При прохождении света через среду часть энергии света может поглощаться средой с последующим выделением тепла, а часть — рассеиваться на частицах среды. При рассеянии свет переизлучается рассеивающими частицами практически во всех возможных направлениях, поэтому среда «светится» при прохождении света через неё, и её свечение можно увидеть. В этой задаче вам предстоит изучить прохождение света через раствор воды с молоком. Чистая вода является малопоглощающей и не рассеивающей свет средой. Молоко, напротив, может как поглощать свет, так и сильно его рассеивать. Для проведения фотометрических измерений вам необходимо будет воспользоваться фотодиодом. Вид его вольт-амперной характеристики представлен на рис. 1а. При отрицательных напряжениях вольт-амперная характеристика фотодиода выходит на насыщение по току. Ток насыщения пропорционален мощности поглощенного фотодиодом светового излучения. Последовательно к фотодиоду в плату впаян ограничивающий резистор. Считайте, что график вольт-амперной характеристики имеет постоянное значения тока $I_{нас}$ в пределах напряжений от $3$ до $9~В$.
Часть A. Высотная
1. Лазерный модуль работает от источника питания. Значения тока и напряжения на источнике выставлены заранее. Эти значения менять запрещено. Убедитесь, что при включении источника питания, лазер светит достаточно ярко, а ток, текущий через него составляет $I_0 = (130 \pm 5) \;мА$.
Соберите установку, изображенную на рис. 2а. Для этого закрепите в лапке штатива пробирку под лазерной указкой. Добейтесь того, чтобы лазерный луч шел вертикально. Опишите свои действия. Установите пробирку под лазерным лучом, сориентировав ее строго вертикально. Налейте с помощью шприца с трубкой раствор молока в пробирку.
Постройте график измеренной зависимости.
Предложите координаты, в которых исследованная зависимость должна являться линейной функцией. Обоснуйте свой выбор теоретически.
Постройте график линеаризованной зависимости в предложенных координатах. Почему он не является линейным во всем диапазоне высот $h$?
Часть B. Угловая
Рассчитайте, используя график, мощность излучения лазерной указки в единицах тока насыщения фотодиода. Отражением на границах раздела сред в установке пренебрегите.
Соберите установку, изображенную на рис. 2б. Для этого налейте в пробирку жидкость так, чтобы ее уровень оказался ниже края пробирки на $1-2~см$. Наденьте на пробирку бумажный транспортир. Поместите дно пробирки в отверстие в бруске. Установите брусок так, чтобы центр его отверстия совпал с центром шкалы транспортира. В верхний конец пробирки вставьте лазерную указку, брусок прижмите к поверхности штатива струбциной. К внешней боковой поверхности пробирки на глубине не менее $2~см$ от поверхности раствора канцелярским зажимом прижмите фотодиод. Запишите расстояние между поверхностью раствора и измерительной поверхностью фотодиода $H$. К дужкам зажима привяжите нитку с гайкой, которая будет служить стрелкой для измерения угла по шкале транспортира.
Постройте график исследованной зависимости в полярных координатах.
Пронаблюдайте, что полученная неоднородность углового распределения интенсивности рассеянного света заметна невооруженным глазом. Заклейте указку малярным скотчем и сделайте в скотче небольшое отверстие в центре (диафрагму). Закрепите лазер в лапке штатива. Пронаблюдайте глазом угловое распределение интенсивности рассеянного света в этом случае. Сохранился ли эффект при освещении раствора лазером с диафрагмой? Объясните, какими факторами может быть вызван эффект неоднородности углового распределения рассеянного света.
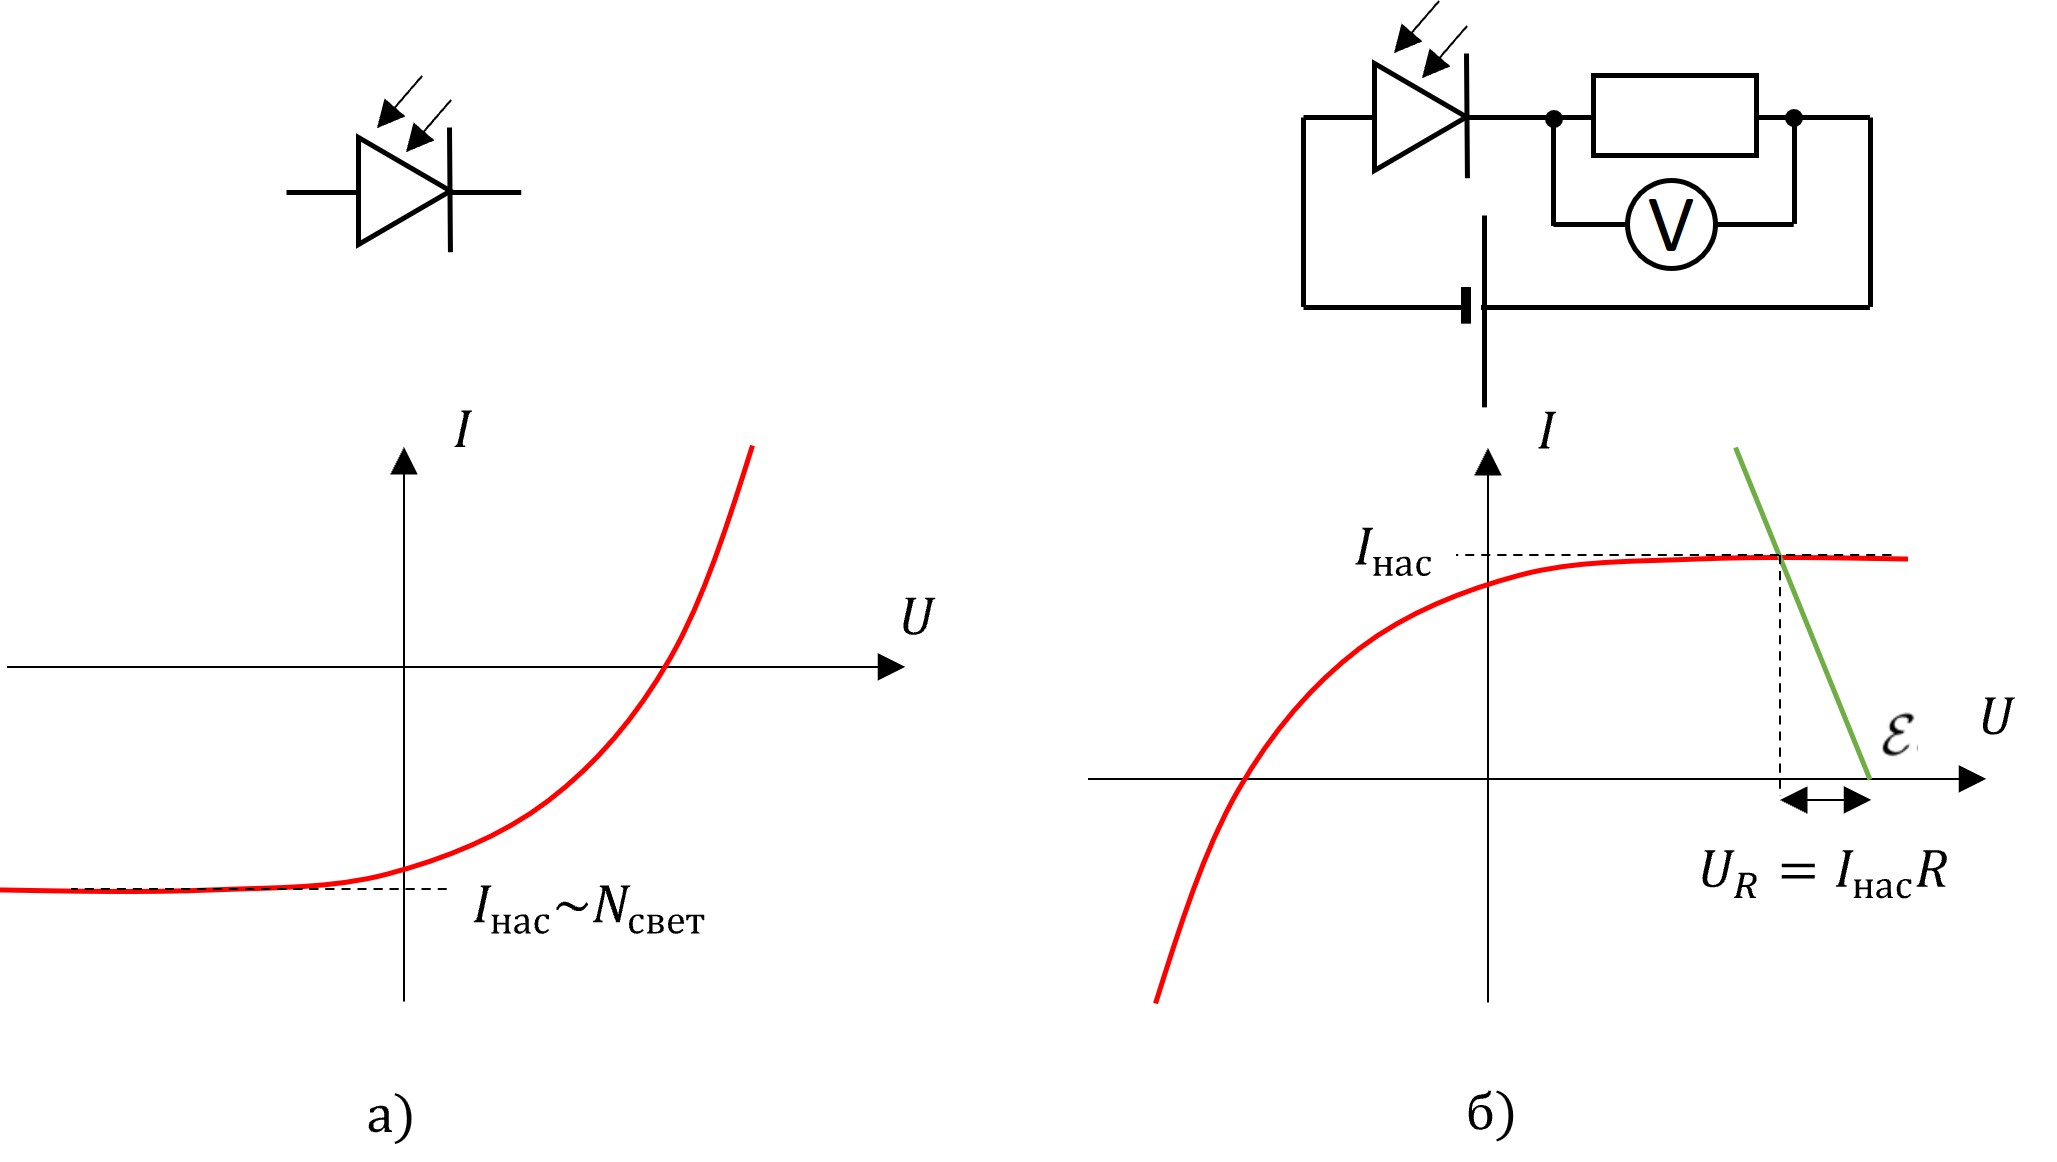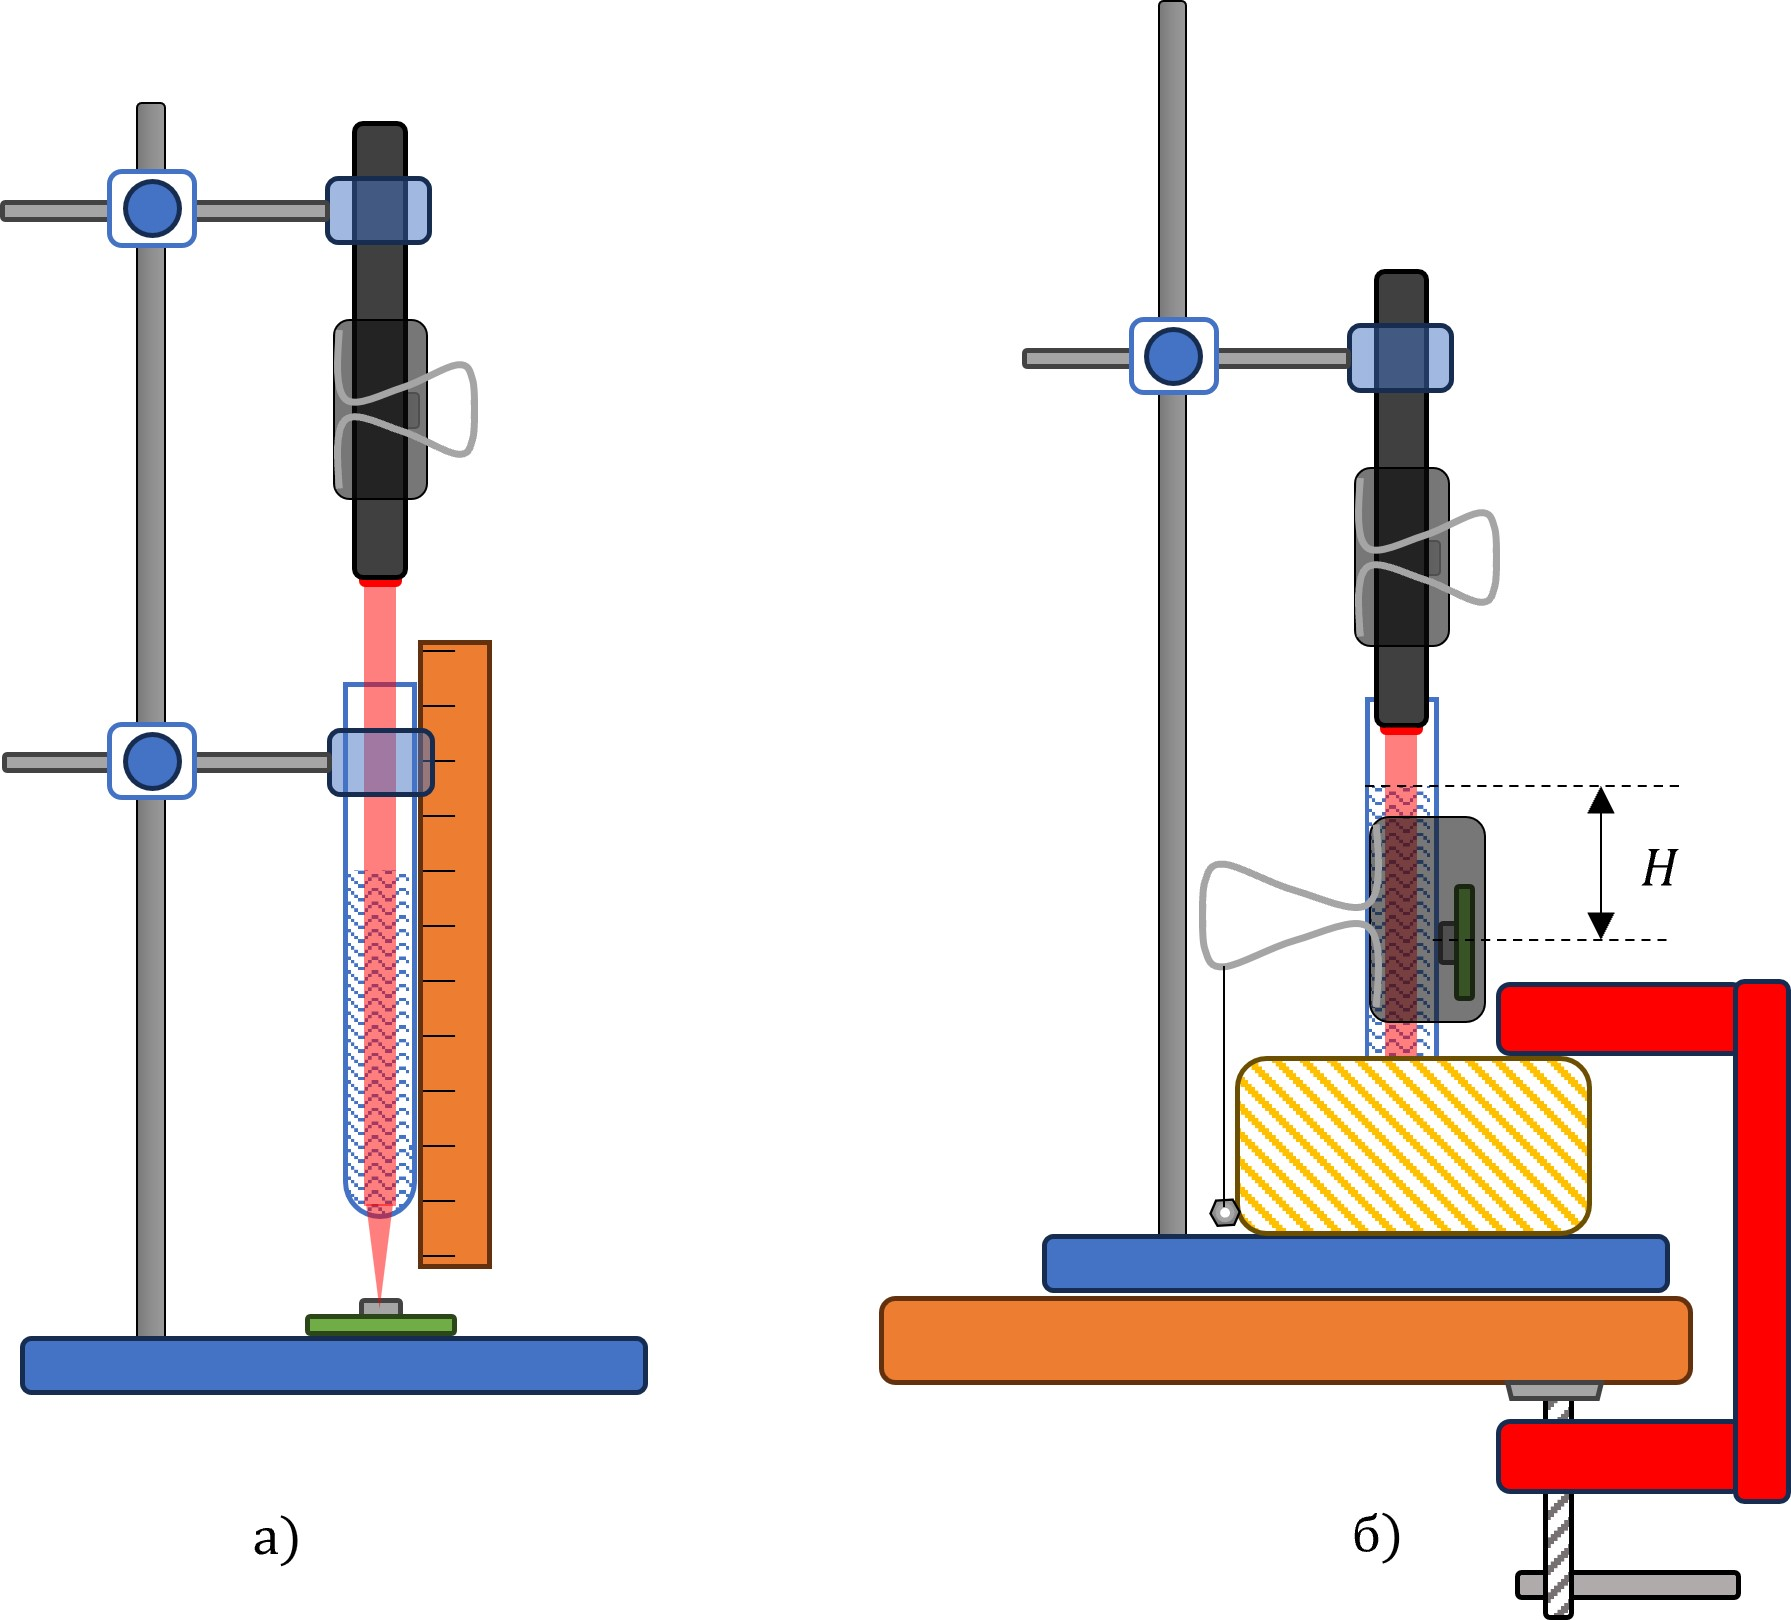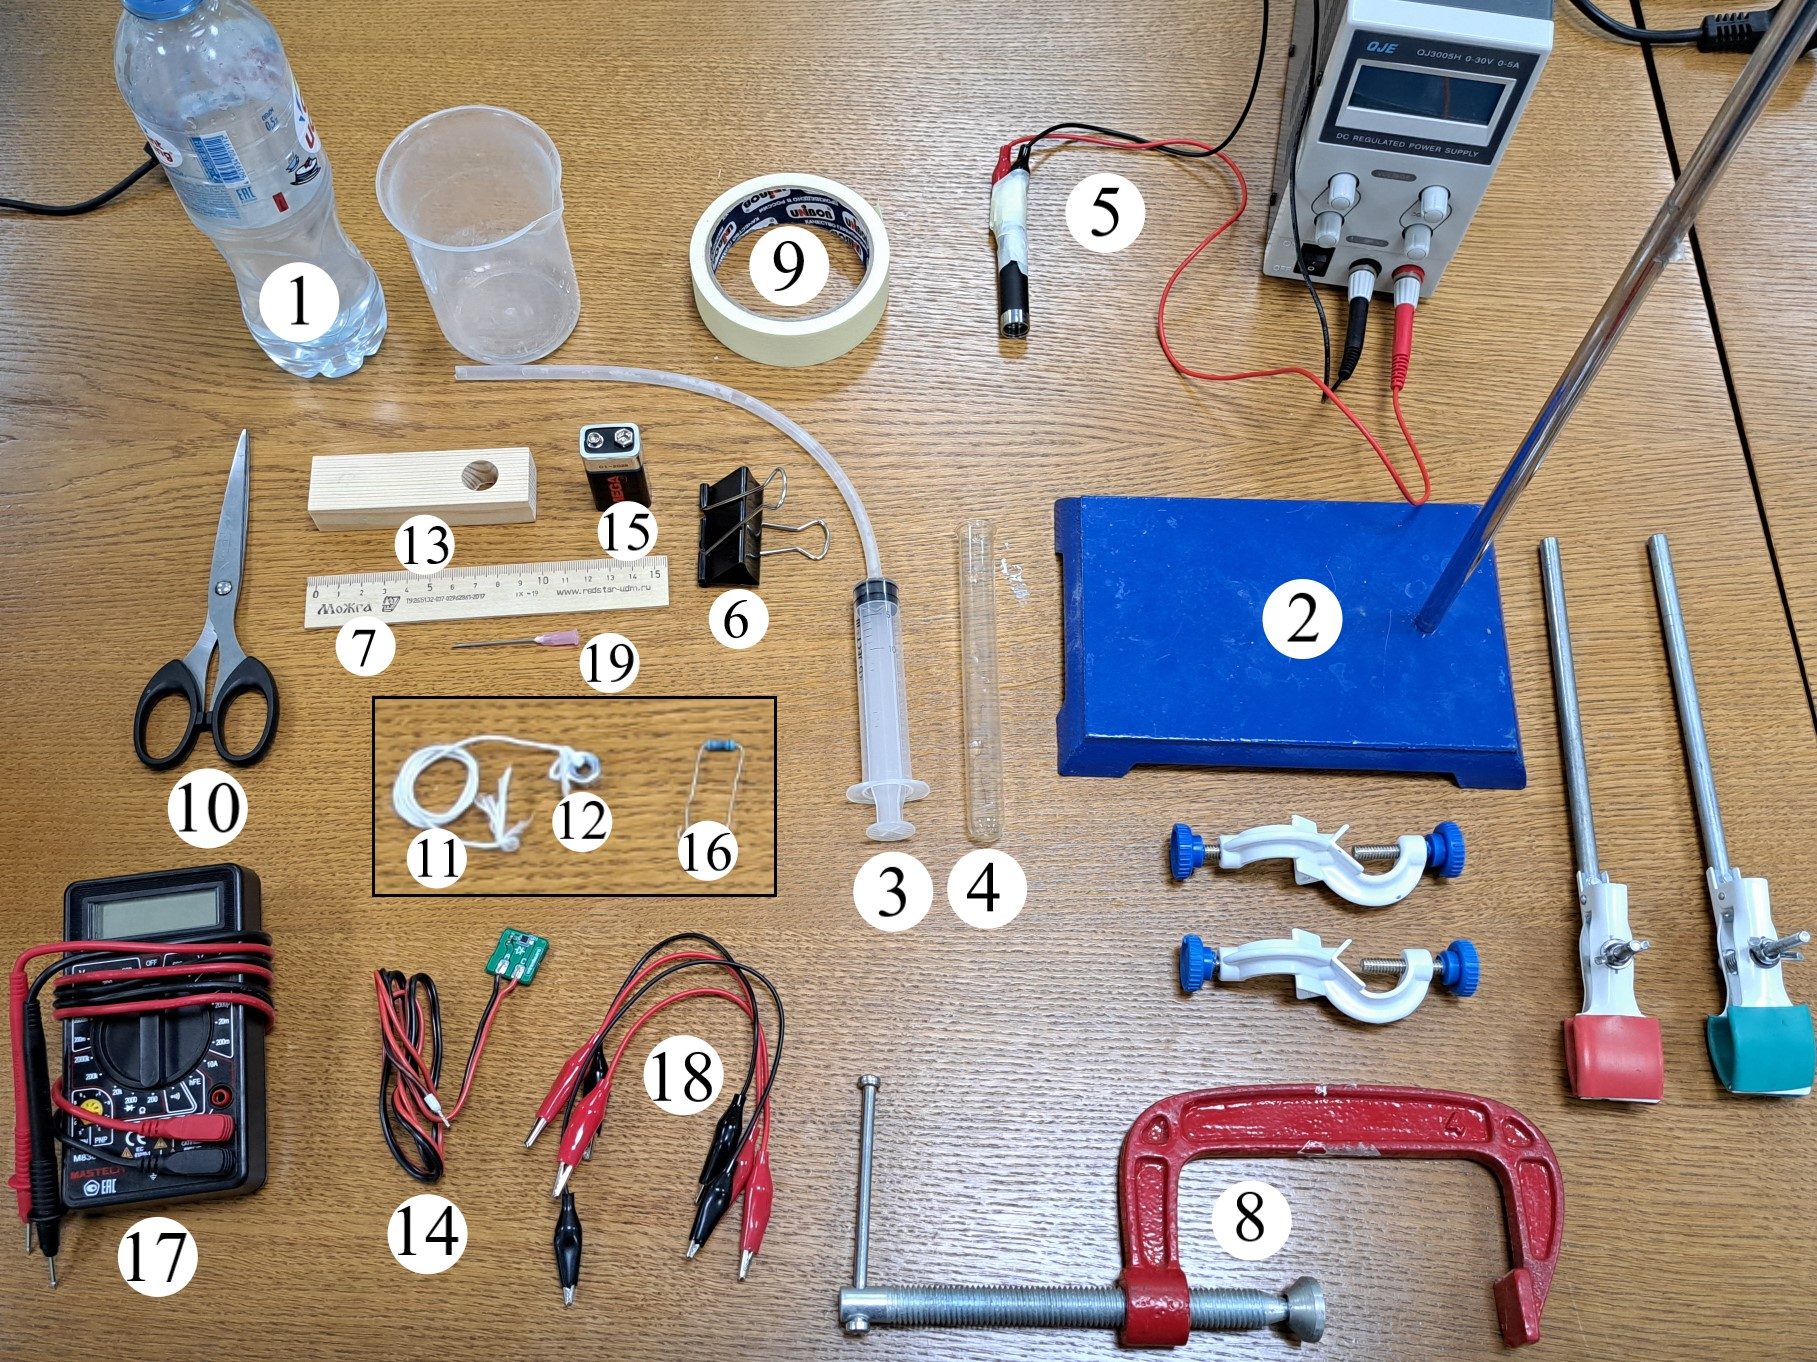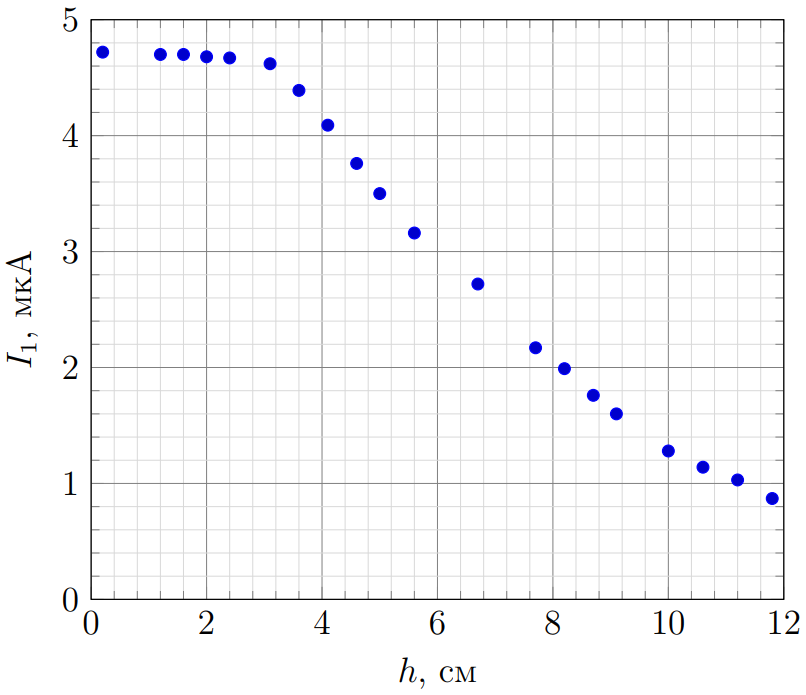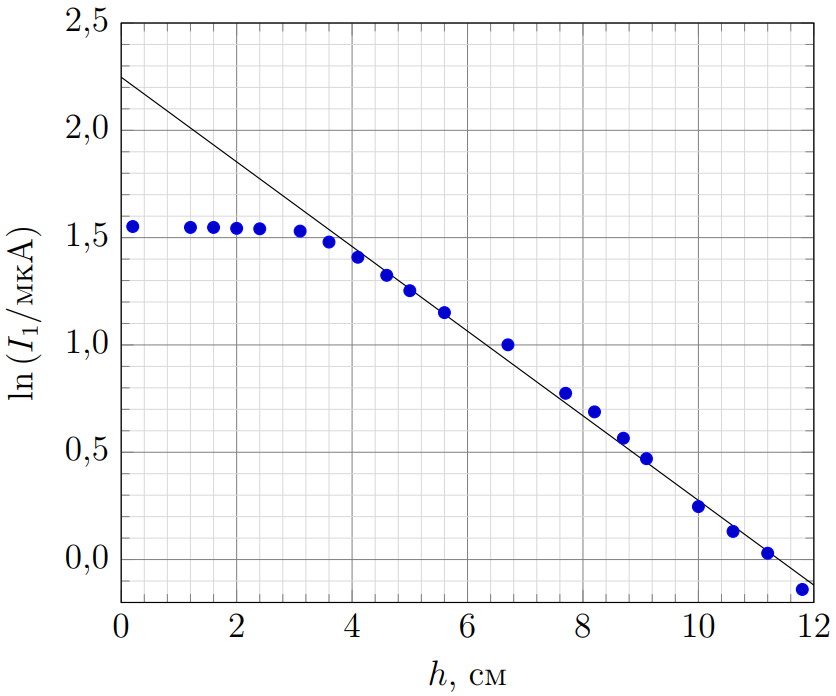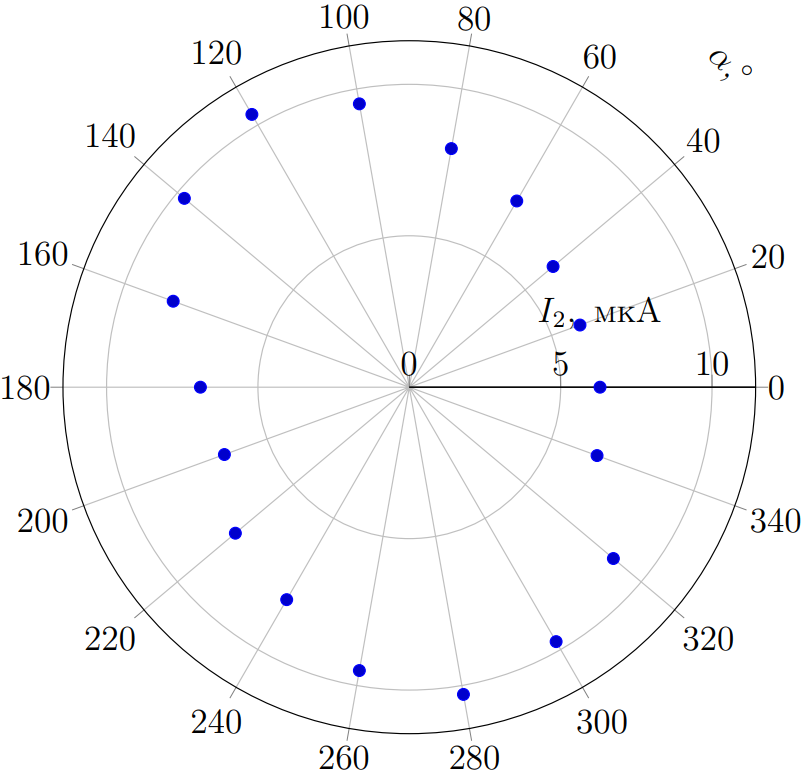
1. Лазерный модуль работает от источника питания. Значения тока и напряжения на источнике выставлены заранее. Эти значения менять запрещено. Запрещено снимать малярный скотч с лазерного модуля и проводов, подключающих его к источнику питания. Убедитесь, что при включении источника питания, лазер светит достаточно ярко, а ток, текущий через него составляет $I_0 = (130 \pm 5) \;мА$. 2. Запишите в работу номер своего лазерного модуля. 3. Перед наливанием раствора в пробирку хорошо его перемешайте!

Соберите установку, изображенную на рис. 2а. Для этого закрепите в лапке штатива пробирку под лазерной указкой. Добейтесь того, чтобы лазерный луч шел вертикально. Опишите свои действия. Установите пробирку под лазерным лучом, сориентировав ее строго вертикально. Налейте с помощью шприца с трубкой раствор молока в пробирку. Для измерений используйте схему, изображенную на рис. 2б. Положите под пробирку фотодиод, подберите расстояние между дном пробирки и фотодиодом таким образом, чтобы луч фокусировался дном пробирки на поверхности фотодиода. Отъюстируйте установку так, чтобы луч шел вдоль оси пробирки. Измерьте зависимость тока $I_1$, текущего через амперметр от высоты столба раствора молока в пробирке $h$.

	Соберем установку, изображенную на рисунке 2б условия. Измерим зависимость показаний амперметра $I_1$ от уровня жидкости в пробирке $h$. Уровень при этом будем отсчитывать от нижней точки пробирки.Построим график измеренной зависимости. При отключении лазерного излучения ток фотодиода будет определяться фоновым излучением света ламп и окон в аудитории. В данном упражнении фоновый ток составляет порядка нескольких микроампер, поэтому его можно не учитывать при измерениях.

Ответ:

$h,~см$$0.2$$1.2$$1.6$$2.0$$2.4$$3.1$$3.6$$4.1$$4.6$$5.0$$I_1,~мА$$4.72$$4.70$$4.70$$4.68$$4.67$$4.62$$4.39$$4.09$$3.76$$3.50$$\ln(I_1/мА)$$1.55$$1.55$$1.55$$1.54$$1.54$$1.53$$1.48$$1.41$$1.32$$1.25$           $h,~см$$5.6$$6.7$$7.7$$8.2$$8.7$$9.1$$10.0$$10.6$$11.2$$11.8$$I_1,~мА$$3.16$$2.72$$2.17$$1.99$$1.76$$1.60$$1.28$$1.14$$1.03$$0.87$$\ln(I_1/мА)$$1.15$$1.00$$0.77$$0.69$$0.57$$0.47$$0.25$$0.13$$0.03$$-0.14$
Решение: Соберем установку, изображенную на рисунке 2б условия. Измерим зависимость показаний амперметра $I_1$ от уровня жидкости в пробирке $h$. Уровень при этом будем отсчитывать от нижней точки пробирки. Построим график измеренной зависимости. При отключении лазерного излучения ток фотодиода будет определяться фоновым излучением света ламп и окон в аудитории. В данном упражнении фоновый ток составляет порядка нескольких микроампер, поэтому его можно не учитывать при измерениях. | $h,~см$ | $0.2$ | $1.2$ | $1.6$ | $2.0$ | $2.4$ | $3.1$ | $3.6$ | $4.1$ | $4.6$ | $5.0$ | | --- | --- | --- | --- | --- | --- | --- | --- | --- | --- | --- | | $I_1,~мА$ | $4.72$ | $4.70$ | $4.70$ | $4.68$ | $4.67$ | $4.62$ | $4.39$ | $4.09$ | $3.76$ | $3.50$ | | $\ln(I_1/мА)$ | $1.55$ | $1.55$ | $1.55$ | $1.54$ | $1.54$ | $1.53$ | $1.48$ | $1.41$ | $1.32$ | $1.25$ | | | | | | | | | | | | | | $h,~см$ | $5.6$ | $6.7$ | $7.7$ | $8.2$ | $8.7$ | $9.1$ | $10.0$ | $10.6$ | $11.2$ | $11.8$ | | $I_1,~мА$ | $3.16$ | $2.72$ | $2.17$ | $1.99$ | $1.76$ | $1.60$ | $1.28$ | $1.14$ | $1.03$ | $0.87$ | | $\ln(I_1/мА)$ | $1.15$ | $1.00$ | $0.77$ | $0.69$ | $0.57$ | $0.47$ | $0.25$ | $0.13$ | $0.03$ | $-0.14$ |
Ответ: | $h,~см$ | $0.2$ | $1.2$ | $1.6$ | $2.0$ | $2.4$ | $3.1$ | $3.6$ | $4.1$ | $4.6$ | $5.0$ | | --- | --- | --- | --- | --- | --- | --- | --- | --- | --- | --- | | $I_1,~мА$ | $4.72$ | $4.70$ | $4.70$ | $4.68$ | $4.67$ | $4.62$ | $4.39$ | $4.09$ | $3.76$ | $3.50$ | | $\ln(I_1/мА)$ | $1.55$ | $1.55$ | $1.55$ | $1.54$ | $1.54$ | $1.53$ | $1.48$ | $1.41$ | $1.32$ | $1.25$ | | | | | | | | | | | | | | $h,~см$ | $5.6$ | $6.7$ | $7.7$ | $8.2$ | $8.7$ | $9.1$ | $10.0$ | $10.6$ | $11.2$ | $11.8$ | | $I_1,~мА$ | $3.16$ | $2.72$ | $2.17$ | $1.99$ | $1.76$ | $1.60$ | $1.28$ | $1.14$ | $1.03$ | $0.87$ | | $\ln(I_1/мА)$ | $1.15$ | $1.00$ | $0.77$ | $0.69$ | $0.57$ | $0.47$ | $0.25$ | $0.13$ | $0.03$ | $-0.14$ | Ответ: $h,~см$$0.2$$1.2$$1.6$$2.0$$2.4$$3.1$$3.6$$4.1$$4.6$$5.0$$I_1,~мА$$4.72$$4.70$$4.70$$4.68$$4.67$$4.62$$4.39$$4.09$$3.76$$3.50$$\ln(I_1/мА)$$1.55$$1.55$$1.55$$1.54$$1.54$$1.53$$1.48$$1.41$$1.32$$1.25$$h,~см$$5.6$$6.7$$7.7$$8.2$$8.7$$9.1$$10.0$$10.6$$11.2$$11.8$$I_1,~мА$$3.16$$2.72$$2.17$$1.99$$1.76$$1.60$$1.28$$1.14$$1.03$$0.87$$\ln(I_1/мА)$$1.15$$1.00$$0.77$$0.69$$0.57$$0.47$$0.25$$0.13$$0.03$$-0.14$

Постройте график измеренной зависимости.

Предложите координаты, в которых исследованная зависимость должна являться линейной функцией. Обоснуйте свой выбор теоретически.
Решение: Видно, что график является нелинейной убывающей функцией. Построим простейшую теоретическую модель, объясняющую его поведение. Пусть в толщине $\mathrm dh$ находится некоторое количество рассеивающих и поглощающих центров, очевидно пропорциональное толщине $\mathrm dh$. На каждом из таких центров теряется или рассеивается часть энергии $N$ падающего излучения. Чем больше падающее излучение, тем большее его количество теряется. С другой стороны количество, потерянной энергии $\mathrm dN$ пропорционально толщине $\mathrm dh$. Тогда несложно записать простейшее дифференциальное уравнение, описывающее этот процесс:\begin{equation} \mathrm dN=-k N ~\mathrm dh.\end{equation}Его решением является экспоненциальная функция:\begin{equation} N=N_0 e^{-kh}.\end{equation}Или в линеаризованном виде:\begin{equation} \ln N=\ln N_0 -kh.\end{equation}
Ответ: Так как ток насыщения фотодиода пропорционален мощности падающего излучения, то график $\ln I_1$ от $h$ должен описываться линейной функцией.

Постройте график линеаризованной зависимости в предложенных координатах. Почему он не является линейным во всем диапазоне высот $h$?
Решение: Проверим это, пересчитав координаты исходного графика. Видно, что график описывается линейной функцией с модулем углового коэффициента $k=2.0\cdot10^{-2} \ мм^{-1}$.
Ответ: Видно, что график описывается линейной функцией с модулем углового коэффициента $k=2.0\cdot10^{-2} \ мм^{-1}$.

Рассчитайте, используя график, мощность излучения лазерной указки в единицах тока насыщения фотодиода. Отражением на границах раздела сред в установке пренебрегите.
Решение: Если экстраполировать линейную функцию до нулевого значения толщины поглощающего слоя, то можно получить значение логарифма мощности исходного пучка лазерной указки: Измерить данное значение напрямую сложно, так как c одной стороны весь пучок лазера шире площади поверхности фотодиода. В случае представленного измерения, нижняя часть пробирки фокусирует весь пучок лазерного излучения на измерительной поверхности. С другой стороны при попадании полной мощности пучка на фотодиод напряжение, падающее на ограничивающем резисторе, становится практически равным напряжению батареи, что выводит рабочую точку фотодиода из области ВАХ, соответствующей области насыщения тока. Последнее объясняет образование плато на графике на уровне в $4.7~ мА$. Действительно, сопротивление ограничивающего резистора составляет $\approx 2~ кОм$, а напряжение батарейки $\approx 9 ~В$.
Ответ: $$I_{10}=e^{2.25}=9.5 \ мА$$  Измерить данное значение напрямую сложно, так как c одной стороны весь пучок лазера шире площади поверхности фотодиода. В случае представленного измерения, нижняя часть пробирки фокусирует весь пучок лазерного излучения на измерительной поверхности. С другой стороны при попадании полной мощности пучка на фотодиод напряжение, падающее на ограничивающем резисторе, становится практически равным напряжению батареи, что выводит рабочую точку фотодиода из области ВАХ, соответствующей области насыщения тока. Последнее объясняет образование плато на графике на уровне в $4.7~ мА$. Действительно, сопротивление ограничивающего резистора составляет $\approx 2~ кОм$, а напряжение батарейки $\approx 9 ~В$.

Соберите установку, изображенную на рис. 2б. Для этого налейте в пробирку жидкость так, чтобы ее уровень оказался ниже края пробирки на $1-2~см$. Наденьте на пробирку бумажный транспортир. Поместите дно пробирки в отверстие в бруске. Установите брусок так, чтобы центр его отверстия совпал с центром шкалы транспортира. В верхний конец пробирки вставьте лазерную указку, брусок прижмите к поверхности штатива струбциной. К внешней боковой поверхности пробирки на глубине не менее $2~см$ от поверхности раствора канцелярским зажимом прижмите фотодиод. Запишите расстояние между поверхностью раствора и измерительной поверхностью фотодиода $H$. К дужкам зажима привяжите нитку с гайкой, которая будет служить стрелкой для измерения угла по шкале транспортира. В этой части будут измеряться токи порядка микроампер, поэтому для повышения точности измерений в схеме, изображенной на рис. 1б, замените амперметр на параллельно соединенные вольтметр и резистор сопротивлением $10~кОм$. Вращая пробирку, измерьте зависимость мощности рассеянного излучения (в единицах тока насыщения), измеряемого фотодиодом (не забывайте вычитать фоновый сигнал), от угла поворота фотодиода относительно лазера с шагом в $20^\circ$.

 Соберем установку, изображенную на рисунке 2б. Так как мощность рассеянного света, попадающего на фотодиод, в данном упражнении много меньше мощностей, измеряемых в первом упражнении, требуется увеличение чувствительности схемы измерений. Простого переключения мультиметра в режим наиболее точного измерения тока может быть не достаточно. Поэтому подключим вместо амперметра резистор с сопротивлением ${R_{10}=10 \ кОм}$ и будем измерять на нем напряжение $U_2$ вольтметром, которое легко пересчитать в ток, текущий через резистор:\begin{equation}    I_2=\frac{U_2}{R_{10}}.\end{equation}Проведем измерения мощности излучения в зависимости от угла поворота пробирки с фотодиодом. В этом упражнении будем вычитать фоновый сигнал, так как мощность рассеянного света сравнима с мощностью фонового излучения.

Ответ:

$\alpha,~{}^\circ$$0$$20$$40$$60$$80$$100$$120$$140$$160$$U_2,~мВ$$80$$77$$80$$90$$98$$114$$125$$116$$103$$U_{2ф},~мВ$$17$$17$$18$$19$$18$$19$$21$$19$$20$$I_2,~мкА$$6.3$$6.0$$6.2$$7.1$$8.0$$9.5$$10.4$$9.7$$8.3$$\alpha,~{}^\circ$$180$$200$$220$$240$$260$$280$$300$$320$$340$$U_2,~мВ$$88$$82$$92$$100$$113$$120$$113$$106$$84$$U_{2ф},~мВ$$19$$17$$17$$19$$18$$17$$16$$18$$18$$I_2,~мкА$$6.9$$6.5$$7.5$$8.1$$9.5$$10.3$$9.7$$8.8$$6.6$
Решение: Соберем установку, изображенную на рисунке 2б. Так как мощность рассеянного света, попадающего на фотодиод, в данном упражнении много меньше мощностей, измеряемых в первом упражнении, требуется увеличение чувствительности схемы измерений. Простого переключения мультиметра в режим наиболее точного измерения тока может быть не достаточно. Поэтому подключим вместо амперметра резистор с сопротивлением ${R_{10}=10 \ кОм}$ и будем измерять на нем напряжение $U_2$ вольтметром, которое легко пересчитать в ток, текущий через резистор:\begin{equation} I_2=\frac{U_2}{R_{10}}.\end{equation}Проведем измерения мощности излучения в зависимости от угла поворота пробирки с фотодиодом. В этом упражнении будем вычитать фоновый сигнал, так как мощность рассеянного света сравнима с мощностью фонового излучения. | $\alpha,~{}^\circ$ | $0$ | $20$ | $40$ | $60$ | $80$ | $100$ | $120$ | $140$ | $160$ | | --- | --- | --- | --- | --- | --- | --- | --- | --- | --- | | $U_2,~мВ$ | $80$ | $77$ | $80$ | $90$ | $98$ | $114$ | $125$ | $116$ | $103$ | | $U_{2ф},~мВ$ | $17$ | $17$ | $18$ | $19$ | $18$ | $19$ | $21$ | $19$ | $20$ | | $I_2,~мкА$ | $6.3$ | $6.0$ | $6.2$ | $7.1$ | $8.0$ | $9.5$ | $10.4$ | $9.7$ | $8.3$ | | $\alpha,~{}^\circ$ | $180$ | $200$ | $220$ | $240$ | $260$ | $280$ | $300$ | $320$ | $340$ | | $U_2,~мВ$ | $88$ | $82$ | $92$ | $100$ | $113$ | $120$ | $113$ | $106$ | $84$ | | $U_{2ф},~мВ$ | $19$ | $17$ | $17$ | $19$ | $18$ | $17$ | $16$ | $18$ | $18$ | | $I_2,~мкА$ | $6.9$ | $6.5$ | $7.5$ | $8.1$ | $9.5$ | $10.3$ | $9.7$ | $8.8$ | $6.6$ |
Ответ: | $\alpha,~{}^\circ$ | $0$ | $20$ | $40$ | $60$ | $80$ | $100$ | $120$ | $140$ | $160$ | | --- | --- | --- | --- | --- | --- | --- | --- | --- | --- | | $U_2,~мВ$ | $80$ | $77$ | $80$ | $90$ | $98$ | $114$ | $125$ | $116$ | $103$ | | $U_{2ф},~мВ$ | $17$ | $17$ | $18$ | $19$ | $18$ | $19$ | $21$ | $19$ | $20$ | | $I_2,~мкА$ | $6.3$ | $6.0$ | $6.2$ | $7.1$ | $8.0$ | $9.5$ | $10.4$ | $9.7$ | $8.3$ | | $\alpha,~{}^\circ$ | $180$ | $200$ | $220$ | $240$ | $260$ | $280$ | $300$ | $320$ | $340$ | | $U_2,~мВ$ | $88$ | $82$ | $92$ | $100$ | $113$ | $120$ | $113$ | $106$ | $84$ | | $U_{2ф},~мВ$ | $19$ | $17$ | $17$ | $19$ | $18$ | $17$ | $16$ | $18$ | $18$ | | $I_2,~мкА$ | $6.9$ | $6.5$ | $7.5$ | $8.1$ | $9.5$ | $10.3$ | $9.7$ | $8.8$ | $6.6$ | Ответ: $\alpha,~{}^\circ$$0$$20$$40$$60$$80$$100$$120$$140$$160$$U_2,~мВ$$80$$77$$80$$90$$98$$114$$125$$116$$103$$U_{2ф},~мВ$$17$$17$$18$$19$$18$$19$$21$$19$$20$$I_2,~мкА$$6.3$$6.0$$6.2$$7.1$$8.0$$9.5$$10.4$$9.7$$8.3$$\alpha,~{}^\circ$$180$$200$$220$$240$$260$$280$$300$$320$$340$$U_2,~мВ$$88$$82$$92$$100$$113$$120$$113$$106$$84$$U_{2ф},~мВ$$19$$17$$17$$19$$18$$17$$16$$18$$18$$I_2,~мкА$$6.9$$6.5$$7.5$$8.1$$9.5$$10.3$$9.7$$8.8$$6.6$

Постройте график исследованной зависимости в полярных координатах.

Пронаблюдайте, что полученная неоднородность углового распределения интенсивности рассеянного света заметна невооруженным глазом. Заклейте указку малярным скотчем и сделайте в скотче небольшое отверстие в центре (диафрагму). Закрепите лазер в лапке штатива. Пронаблюдайте глазом угловое распределение интенсивности рассеянного света в этом случае. Сохранился ли эффект при освещении раствора лазером с диафрагмой? Объясните, какими факторами может быть вызван эффект неоднородности углового распределения рассеянного света.
Решение: Видно, что мощность рассеянного излучения зависит от угла наблюдения. Этот эффект можно наблюдать визуально, рассматривая «светящийся столб», образованный рассеивающими центрами в растворе, с разных ракурсов. Можно заметить, что пучок света лазера имеет существенно вытянутую форму. На первый взгляд может показаться, что неизотропность в измерениях рассеянной мощности обусловлена лишь этим фактором. Для проверки этого утверждения приклеим к выходному окну лазера малярный скотч и проткнем его иглой в середине освещенного лазерной указкой пятна. В этом случае лазерный пучок становится круглой формы в поперечном сечении. Пронаблюдаем «светящийся столб» жидкости в этом случае. Отъюстируем установку так, чтобы луч шел по центру пробирки. Видно, что и в этом случае визуально наблюдается неизотропность рассеянного света. Провести количественные измерения в этом случае затруднительно, но в данном случае чувствительность глаза человека оказывается выше, чем чувствительность электрического прибора.
Ответ: Из проведенных наблюдений можно сделать вывод, что наблюдаемая неизотропность рассеянного света обуславливается не только геометрическими свойствами пучка, но и какой-то другой физической причиной, связанной с выделенным направлением в излучении света лазером. Действительно, свет лазера линейно поляризован, то есть колебания вектора электрического поля в его излучении происходят в одной плоскости. Именно с этим и связан наблюдаемый эффект в особенности в случае освещения раствора светом лазера, прошедшим диафрагму.
Темы:
E, Оптика, IEPhO, Поляризация, Интенсивность, Поглощение света, Анизотропия, Фоторезистор